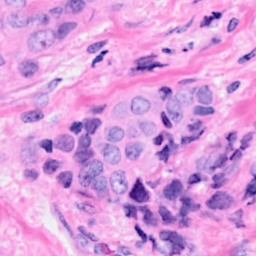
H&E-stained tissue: Breast